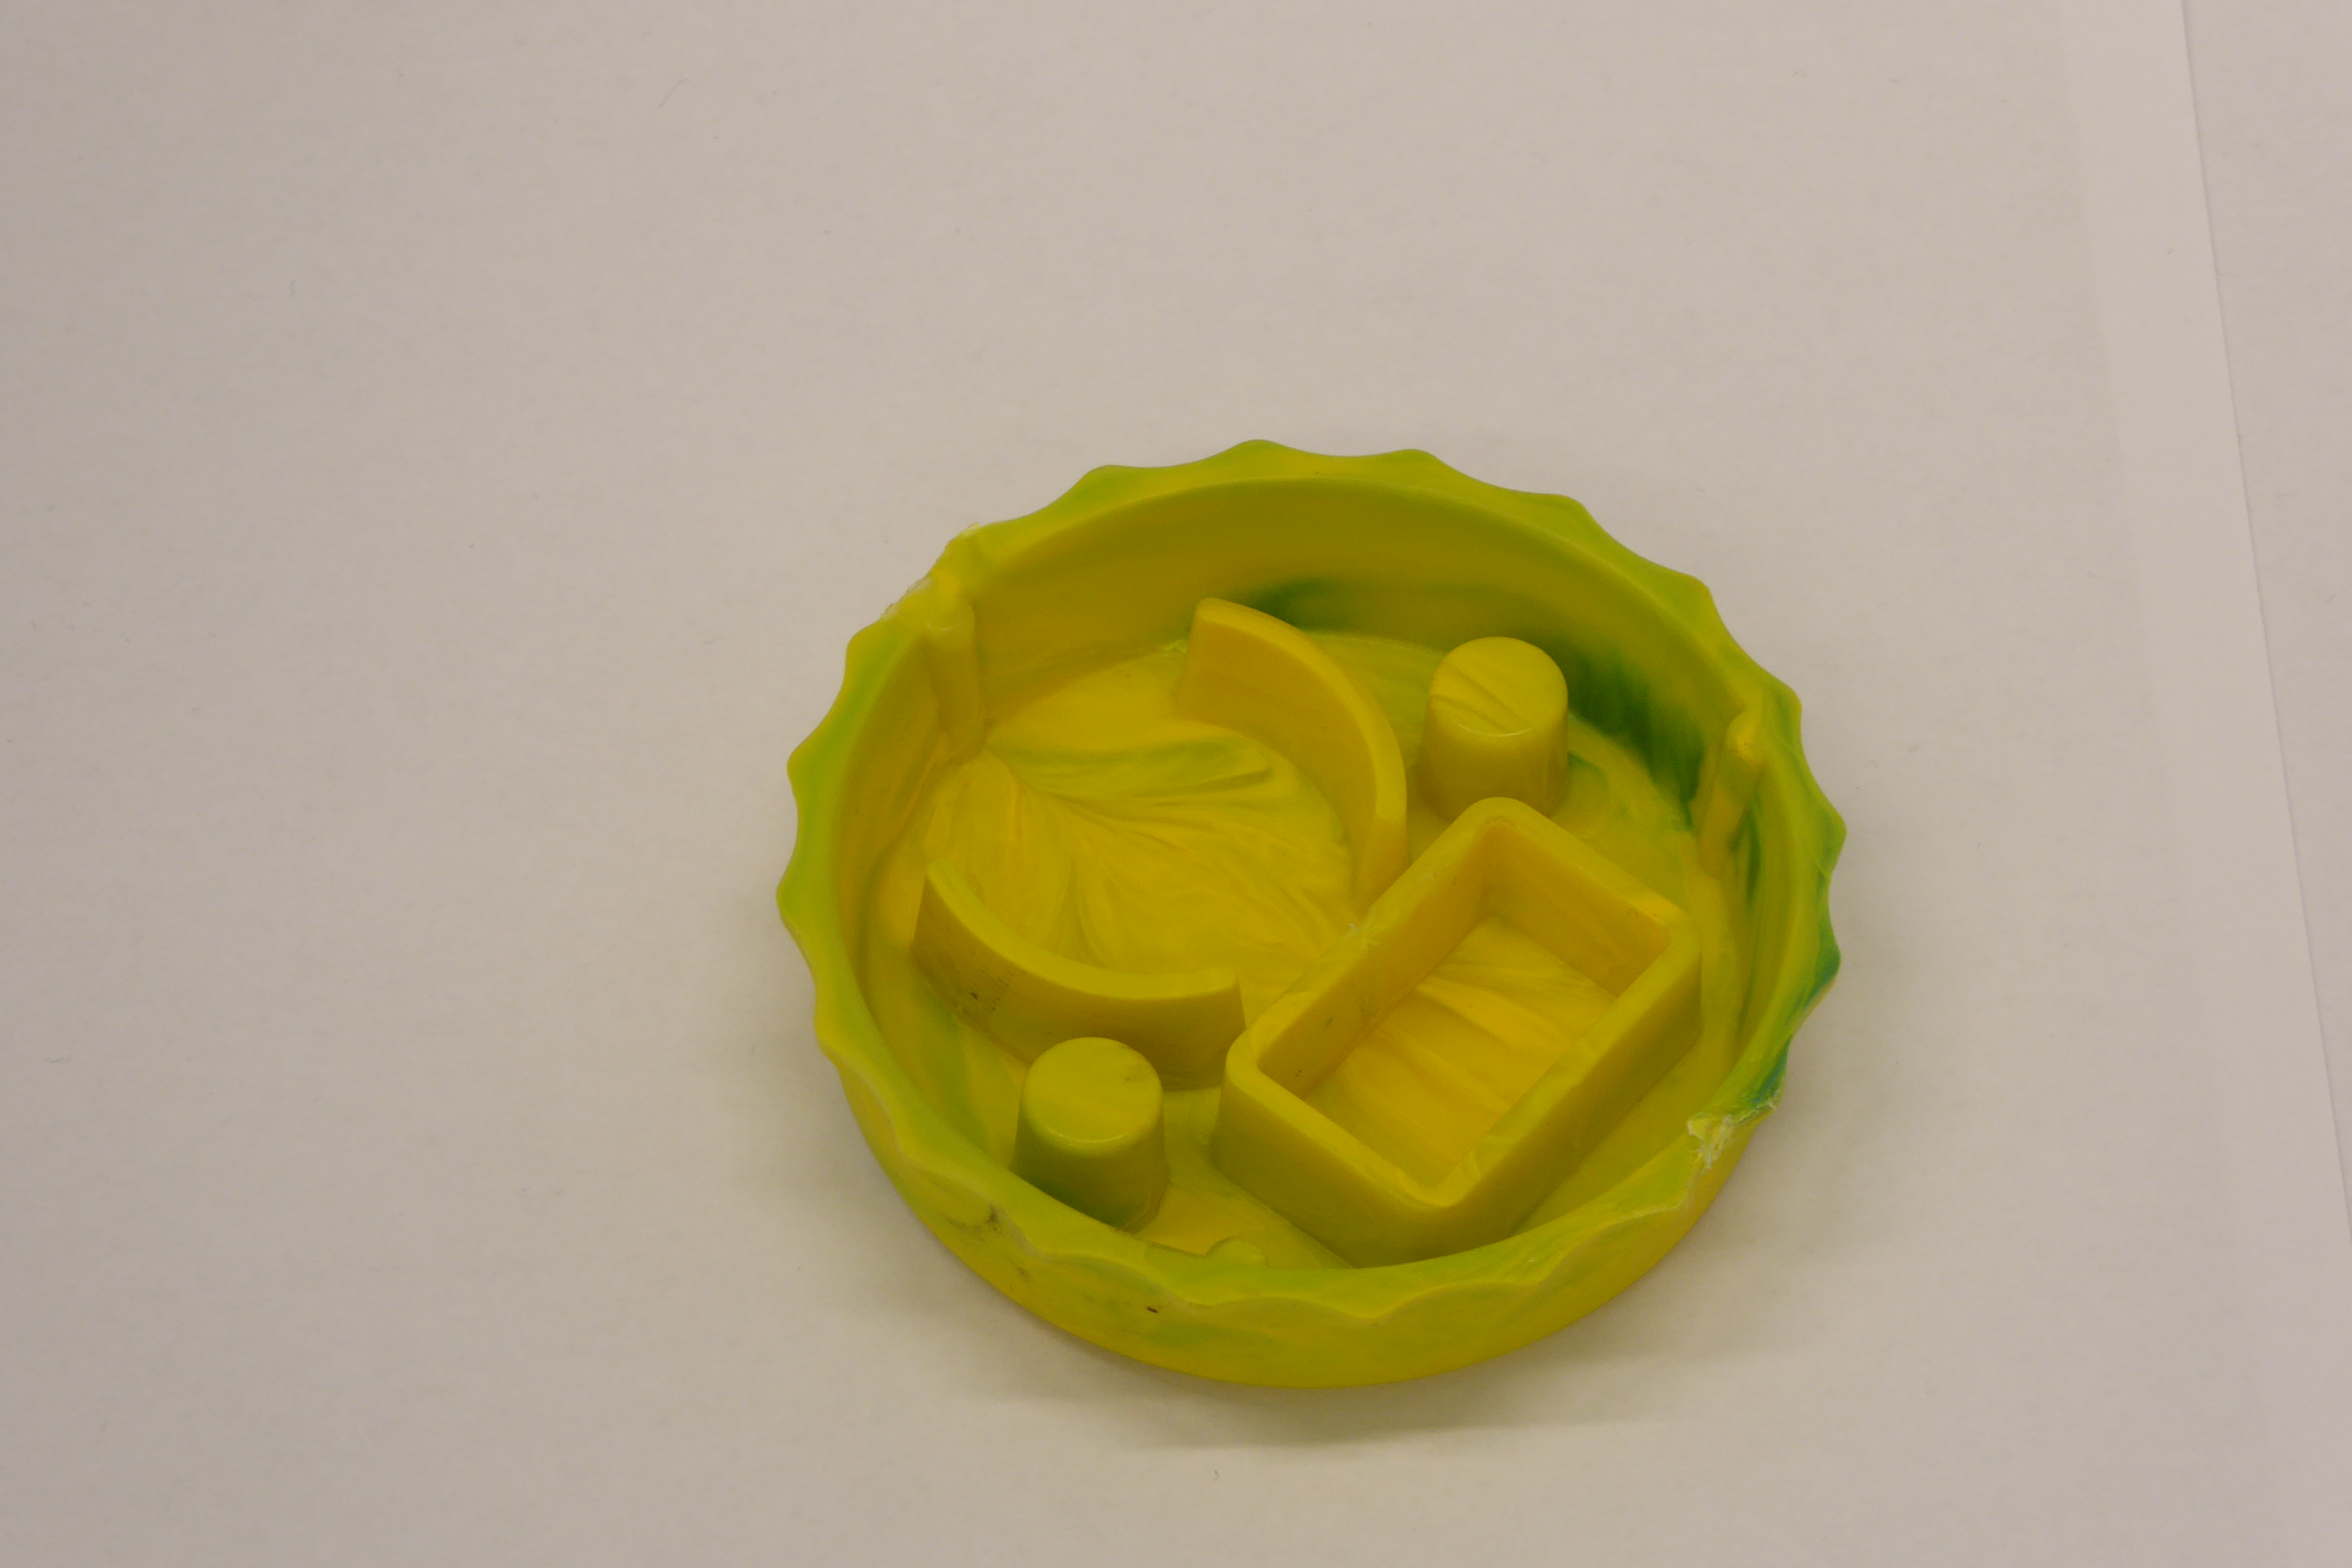
Label: Bottle Opener - Cover